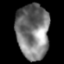
Tissue: lung
Cell type: T cells
Senescence score: 0.1742
Nuclear area (px): 1768
Mean DAPI intensity: 120.881